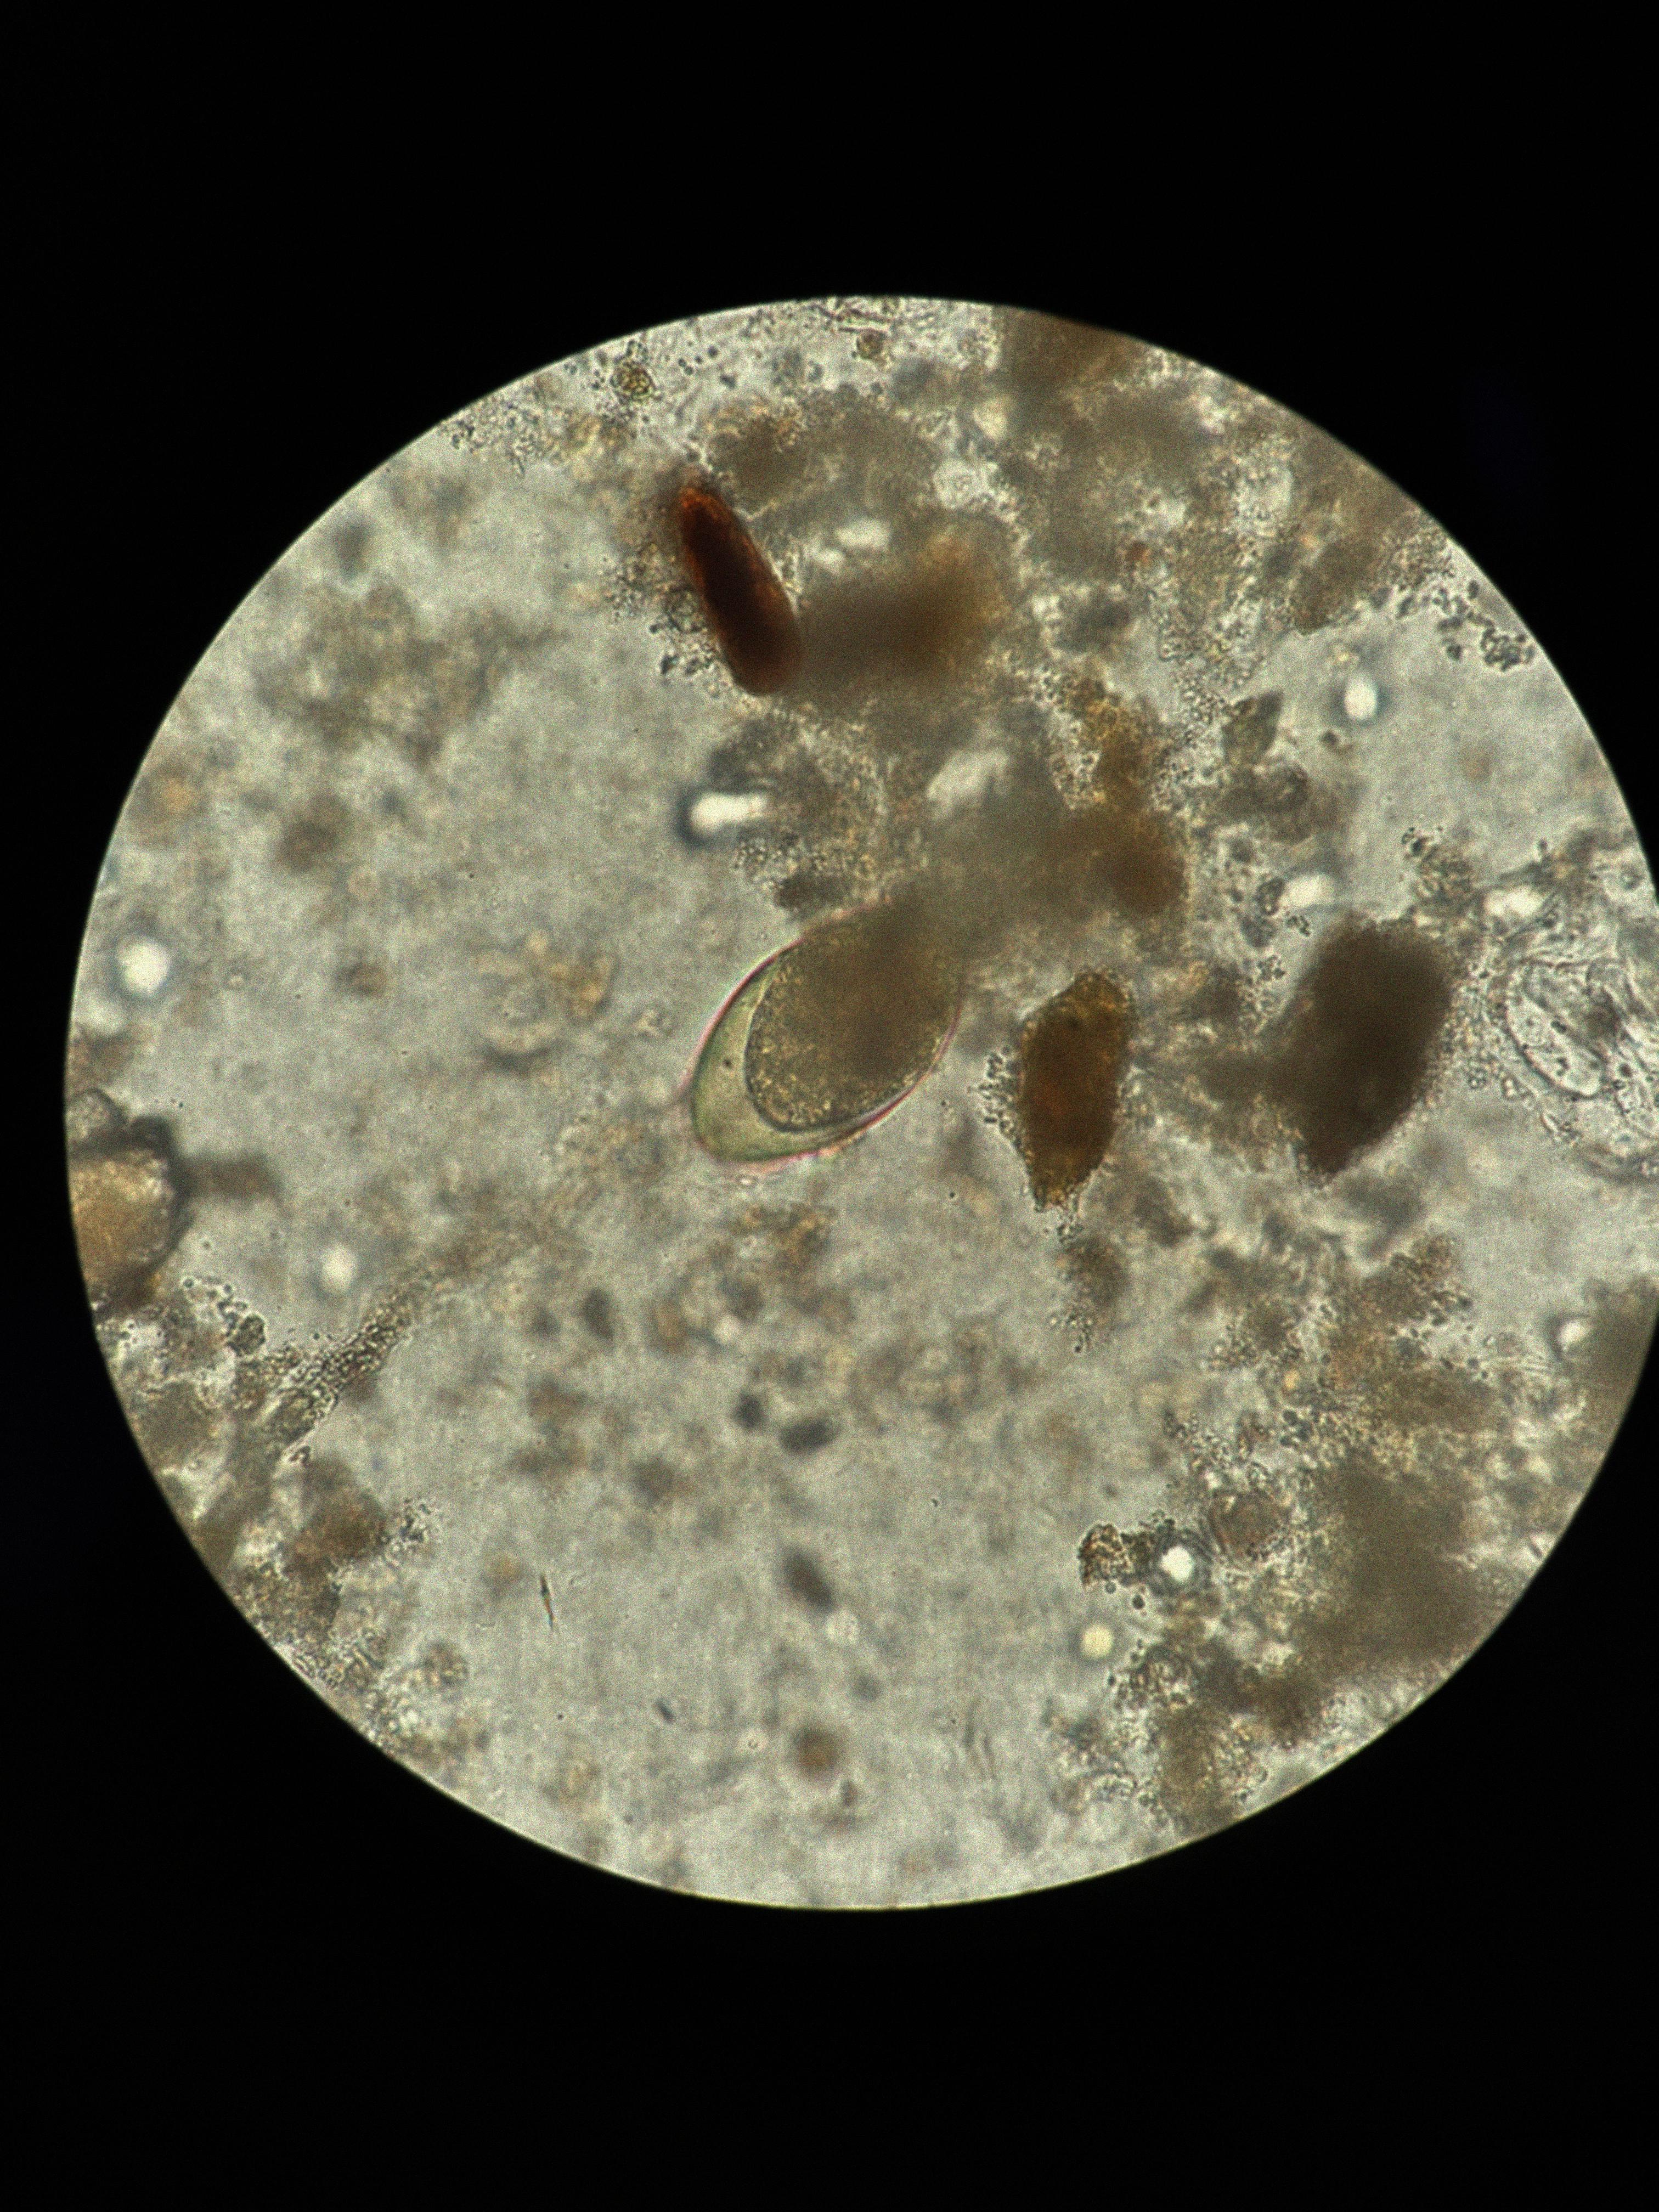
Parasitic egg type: Fasciolopsis buski